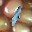
Label: 1